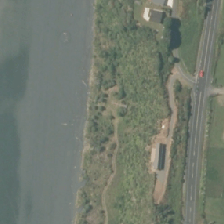
Land cover: urban_parkland